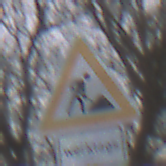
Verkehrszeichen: Arbeitsstelle
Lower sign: ZeitangabenMitBeschraenkungAufWochentage1
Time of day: MorningAfternoon
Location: Outdoor (Suburban)
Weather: Overcast
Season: NotSpecified
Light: Natural